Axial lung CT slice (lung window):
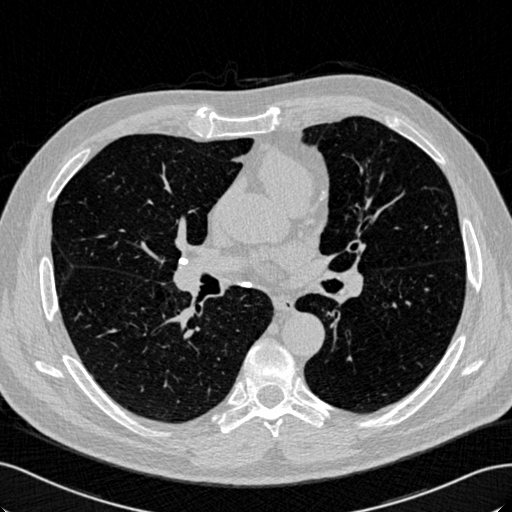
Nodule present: no